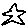
Label: star